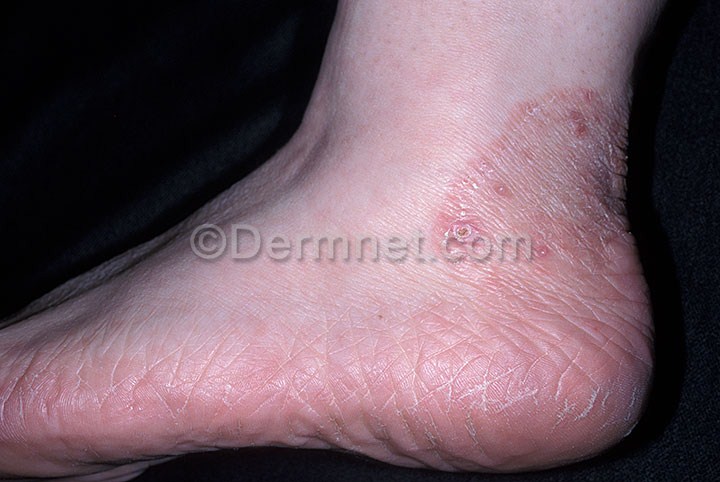
Disease: Tinea Ringworm Candidiasis and other Fungal Infections